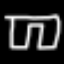
Label: pants